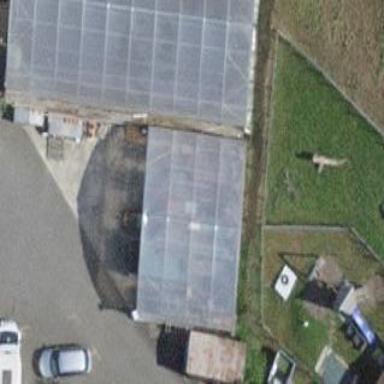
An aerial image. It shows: Greenhouse.